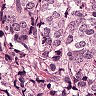
Metastatic tissue present: yes